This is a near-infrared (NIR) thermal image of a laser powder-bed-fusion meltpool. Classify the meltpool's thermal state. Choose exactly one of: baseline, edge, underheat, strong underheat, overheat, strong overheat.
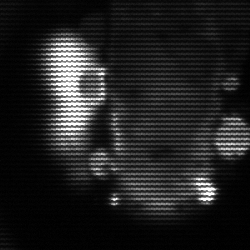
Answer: strong underheat